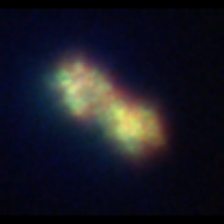
Taxon: Unknown_detritus
Group: Unknown